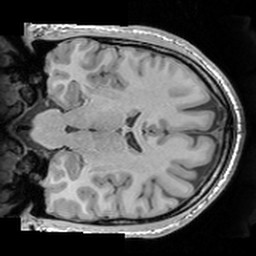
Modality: T1w
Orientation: coronal
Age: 30
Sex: male
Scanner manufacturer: siemens
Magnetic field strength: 3 T
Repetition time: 1.63 s
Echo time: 0.00311 s